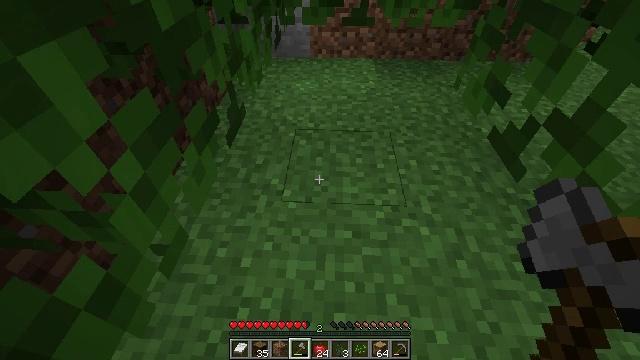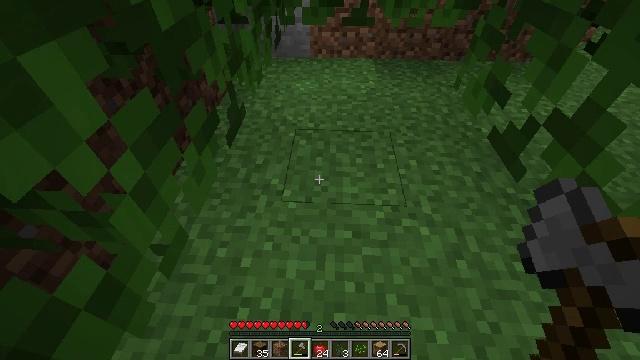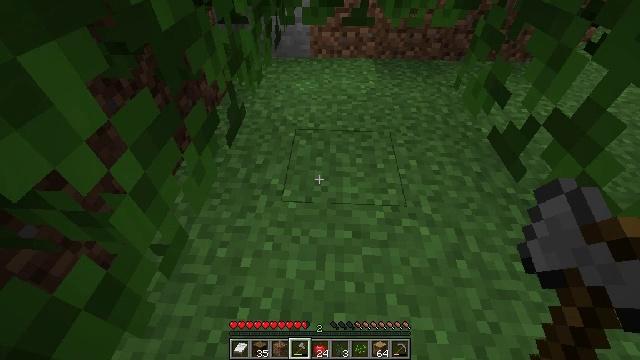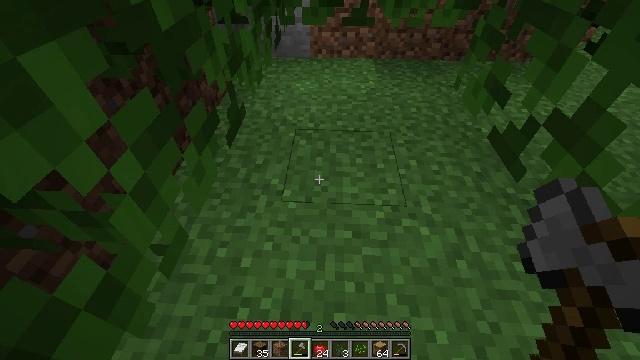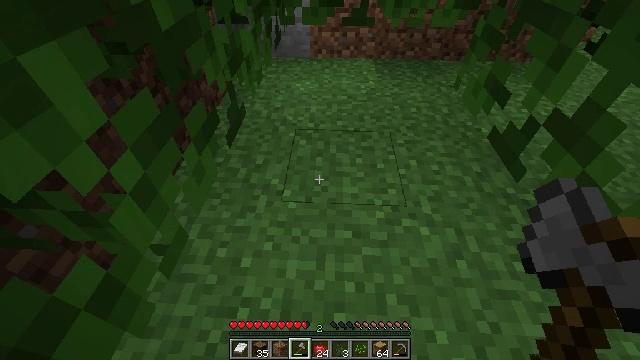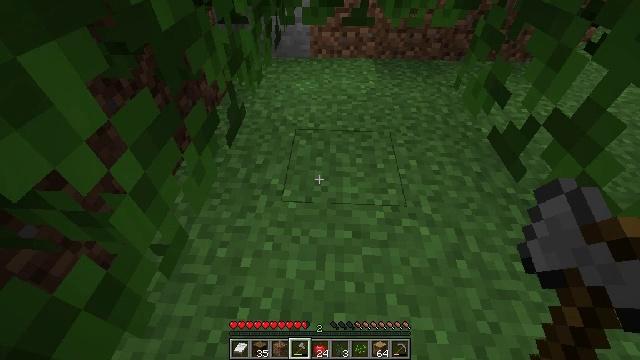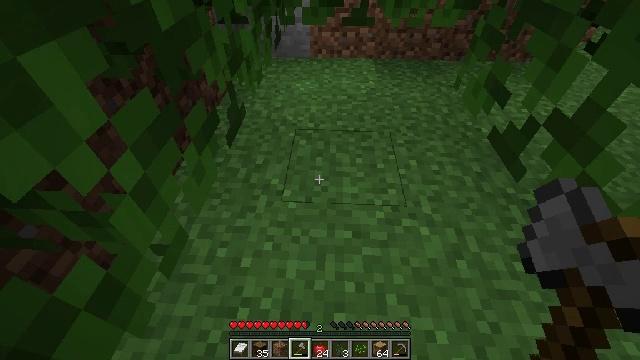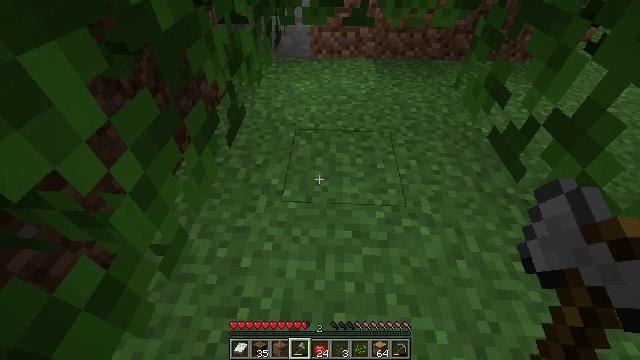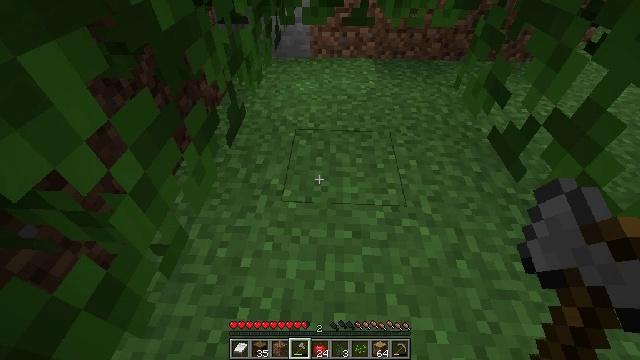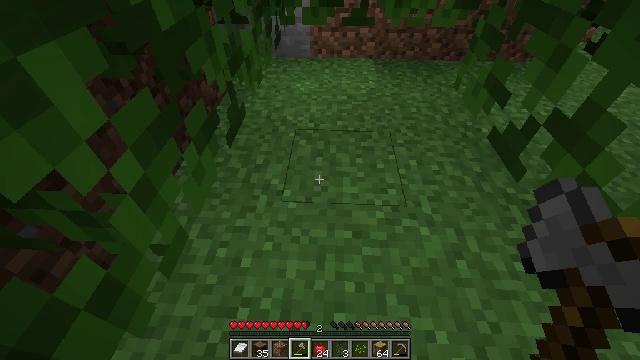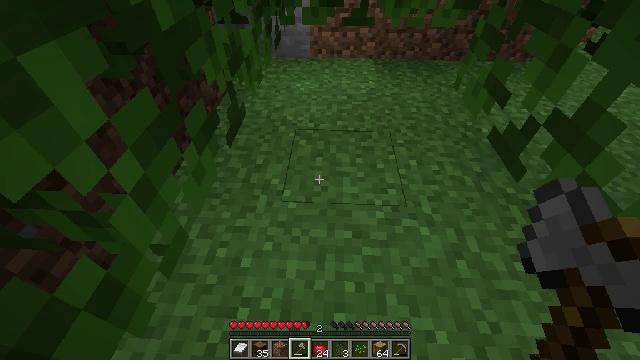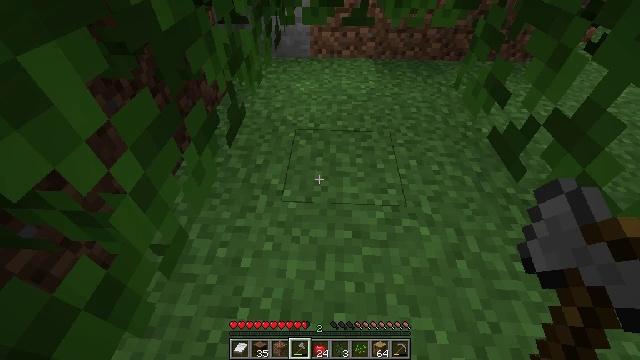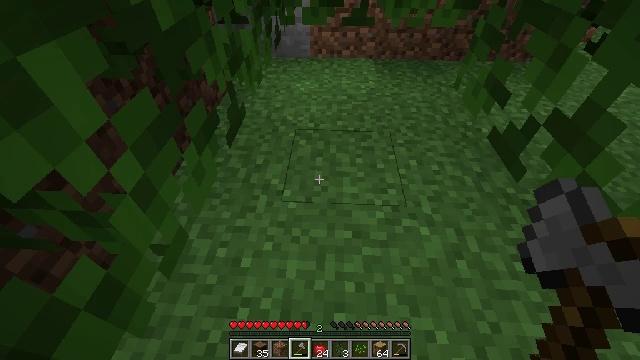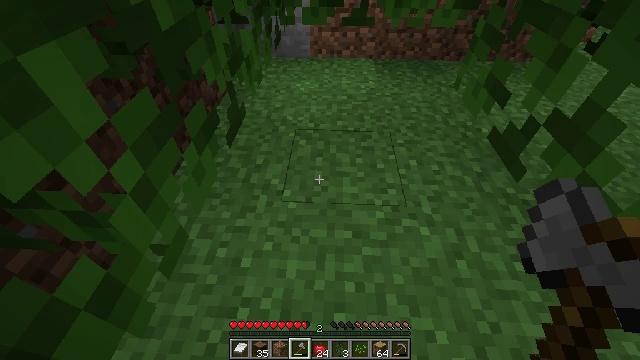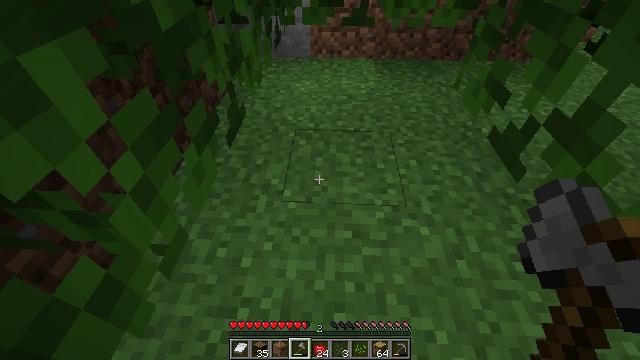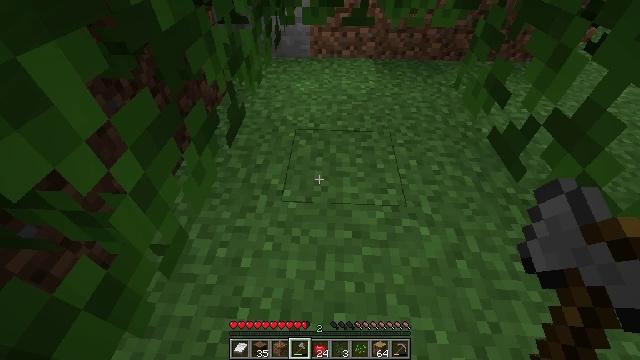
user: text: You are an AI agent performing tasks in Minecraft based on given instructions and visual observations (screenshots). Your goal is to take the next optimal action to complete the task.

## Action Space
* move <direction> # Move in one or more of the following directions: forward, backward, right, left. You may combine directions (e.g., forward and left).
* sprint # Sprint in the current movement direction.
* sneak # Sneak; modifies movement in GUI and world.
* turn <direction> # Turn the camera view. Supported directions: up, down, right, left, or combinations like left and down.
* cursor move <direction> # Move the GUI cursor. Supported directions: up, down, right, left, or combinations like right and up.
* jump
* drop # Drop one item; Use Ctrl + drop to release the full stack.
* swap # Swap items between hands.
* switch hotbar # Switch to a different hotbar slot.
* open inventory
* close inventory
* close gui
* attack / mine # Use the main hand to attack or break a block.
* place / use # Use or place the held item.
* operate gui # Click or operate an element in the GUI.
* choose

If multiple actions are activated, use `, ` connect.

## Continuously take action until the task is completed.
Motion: motion action
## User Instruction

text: Chop down the birch log.
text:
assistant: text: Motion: no_op
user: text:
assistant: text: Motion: no_op
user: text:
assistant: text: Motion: no_op
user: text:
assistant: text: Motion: no_op
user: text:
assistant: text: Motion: no_op
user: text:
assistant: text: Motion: no_op
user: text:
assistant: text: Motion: no_op
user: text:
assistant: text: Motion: no_op
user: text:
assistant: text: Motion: no_op
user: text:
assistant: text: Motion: no_op
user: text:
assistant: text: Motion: no_op
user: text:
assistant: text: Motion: no_op
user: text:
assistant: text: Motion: no_op
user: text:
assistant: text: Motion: no_op
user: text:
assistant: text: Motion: no_op
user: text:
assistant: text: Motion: no_op
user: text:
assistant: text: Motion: no_op
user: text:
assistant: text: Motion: no_op
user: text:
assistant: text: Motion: no_op
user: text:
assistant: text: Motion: no_op
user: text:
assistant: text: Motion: turn right and up
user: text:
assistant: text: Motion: turn right and up
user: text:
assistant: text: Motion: turn right
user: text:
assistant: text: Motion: turn right
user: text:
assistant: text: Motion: turn right and up
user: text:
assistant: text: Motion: turn right and up
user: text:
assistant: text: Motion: turn up
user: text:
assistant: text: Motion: no_op
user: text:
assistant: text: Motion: turn left
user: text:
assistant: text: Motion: turn left and down